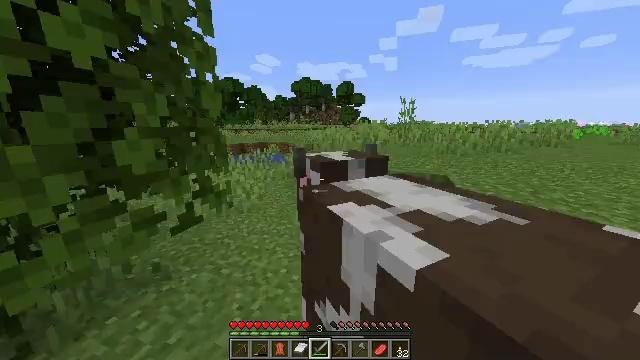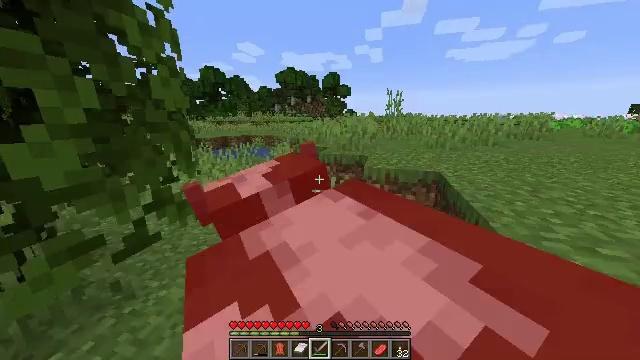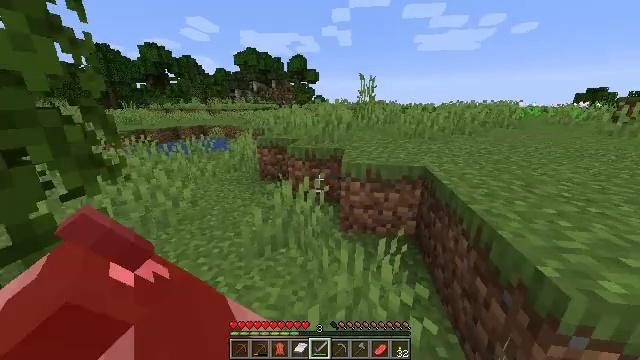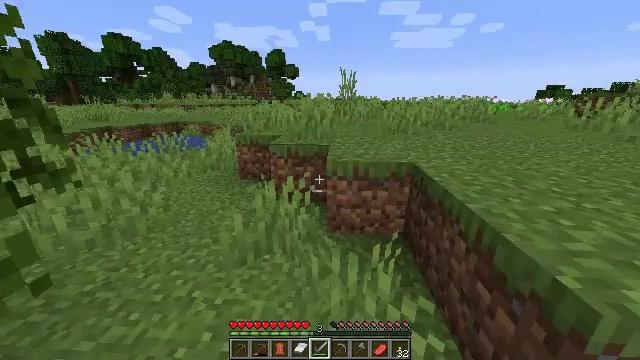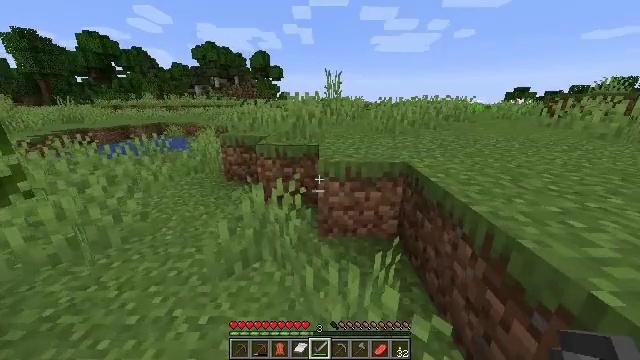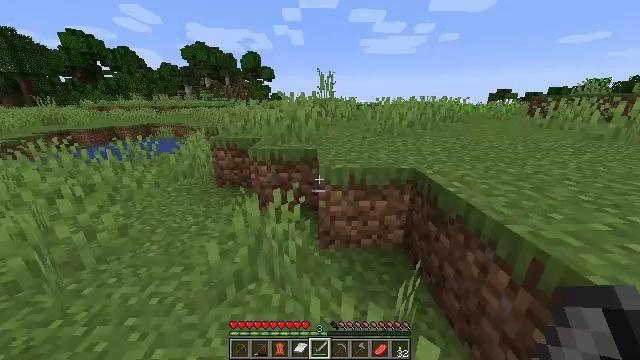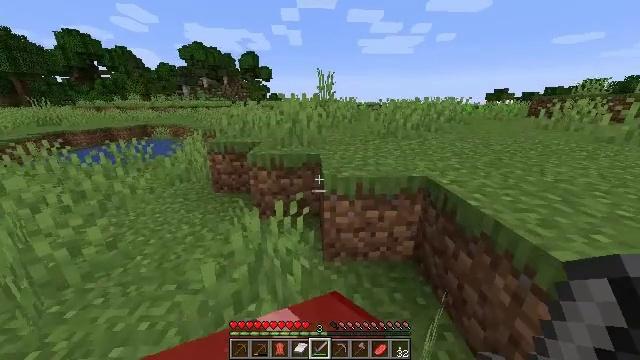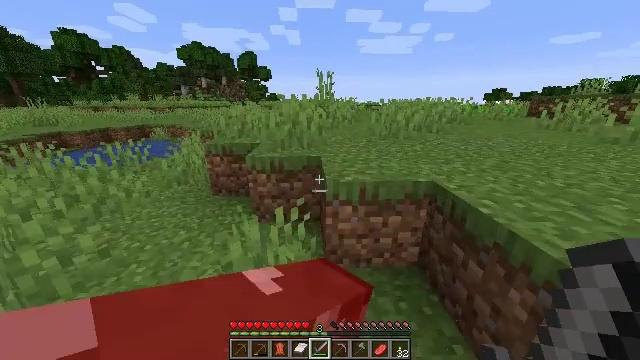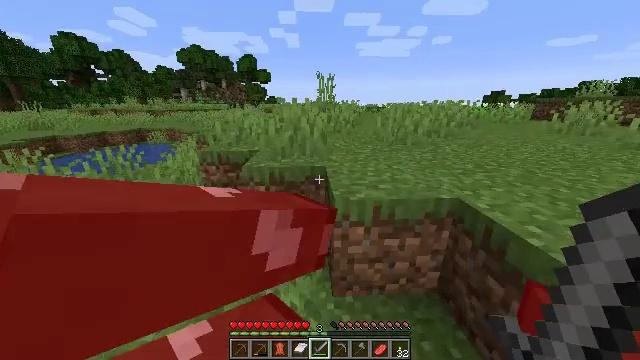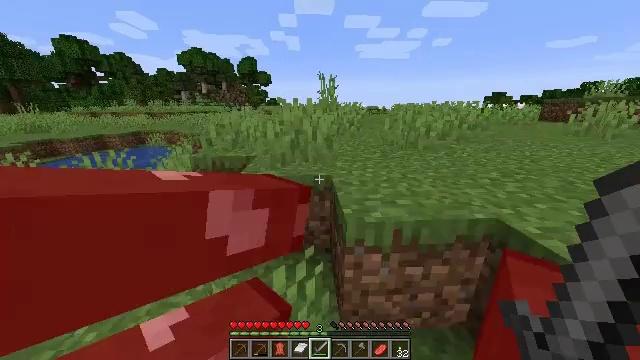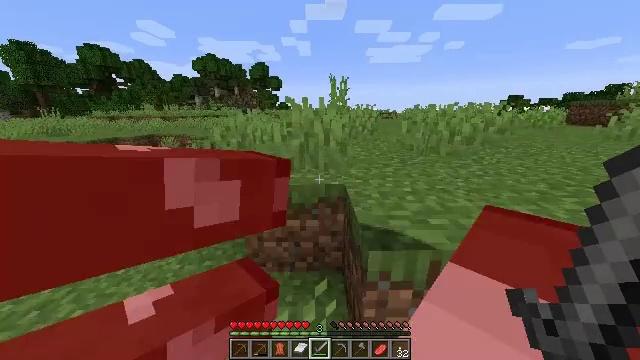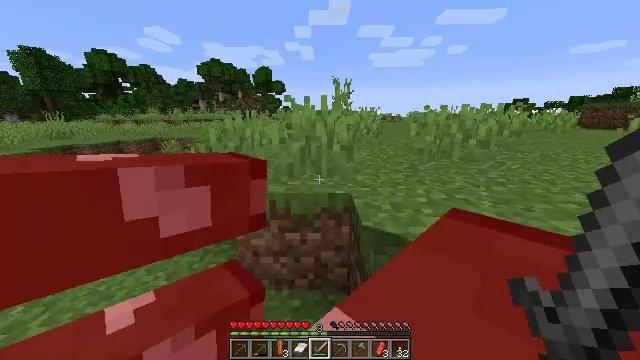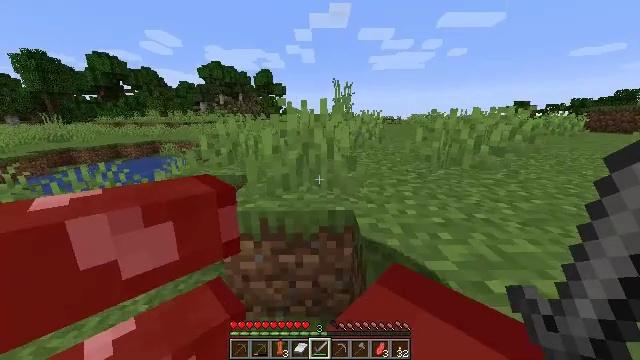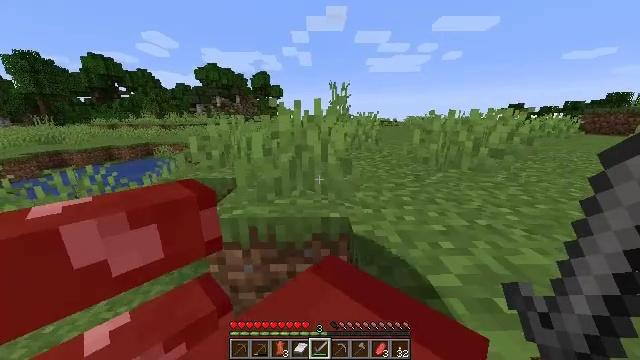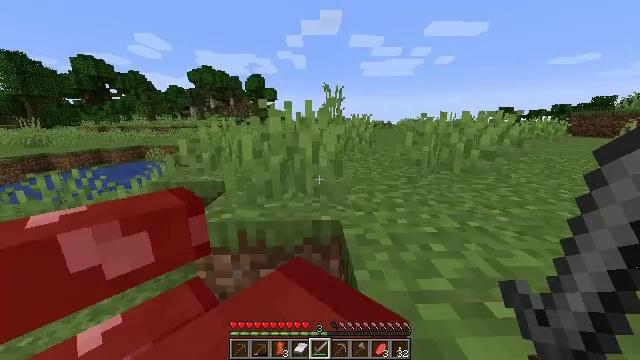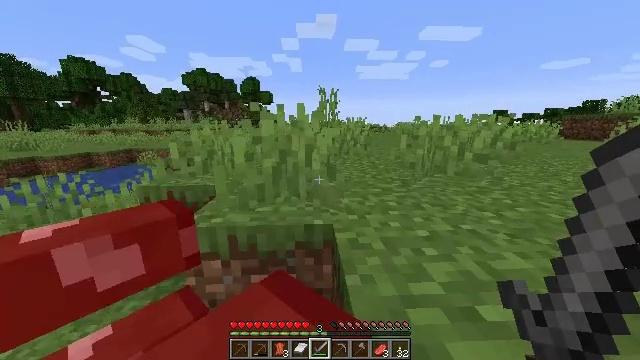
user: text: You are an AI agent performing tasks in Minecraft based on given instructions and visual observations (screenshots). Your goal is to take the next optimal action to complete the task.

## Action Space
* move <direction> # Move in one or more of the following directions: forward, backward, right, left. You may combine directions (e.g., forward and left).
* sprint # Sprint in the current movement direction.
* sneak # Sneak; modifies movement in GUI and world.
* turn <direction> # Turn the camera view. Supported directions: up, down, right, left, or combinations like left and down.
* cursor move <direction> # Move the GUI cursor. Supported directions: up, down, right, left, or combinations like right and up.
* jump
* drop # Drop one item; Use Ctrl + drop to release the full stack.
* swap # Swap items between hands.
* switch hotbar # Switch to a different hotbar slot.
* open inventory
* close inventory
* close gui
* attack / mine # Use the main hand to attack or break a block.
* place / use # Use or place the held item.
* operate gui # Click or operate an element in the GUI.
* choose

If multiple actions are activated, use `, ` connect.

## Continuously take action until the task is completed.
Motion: motion action
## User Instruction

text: Mine the poppy flower.
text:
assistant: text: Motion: move forward, sprint, turn right and down
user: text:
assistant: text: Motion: move forward, sprint, turn right and down
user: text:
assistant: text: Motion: move forward, sprint, turn right and down
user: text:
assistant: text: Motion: move forward, sprint, turn right
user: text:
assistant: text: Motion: move forward, sprint, turn right
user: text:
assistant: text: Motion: move forward, sprint
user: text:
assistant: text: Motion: move forward, sprint
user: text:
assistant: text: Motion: move forward, sprint
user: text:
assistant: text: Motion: move forward, sprint
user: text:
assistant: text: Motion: move forward, sprint, turn left
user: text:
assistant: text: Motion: move forward, sprint
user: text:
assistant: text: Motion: move forward, sprint
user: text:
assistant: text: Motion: move forward, sprint
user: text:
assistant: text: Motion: move forward, sprint, turn right
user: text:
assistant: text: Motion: move forward, sprint, turn right
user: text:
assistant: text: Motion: move forward, sprint, turn right
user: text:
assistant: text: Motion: move forward, sprint, turn right
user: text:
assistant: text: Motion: move forward, sprint, turn right
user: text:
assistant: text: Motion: move forward, sprint, turn right
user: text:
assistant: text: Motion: move forward, sprint, turn right and up
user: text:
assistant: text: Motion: move forward, sprint, turn right
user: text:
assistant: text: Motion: move forward, sprint, turn right
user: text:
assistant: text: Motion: move forward, sprint, turn right and up, jump
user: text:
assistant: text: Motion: move forward, sprint, turn right, jump
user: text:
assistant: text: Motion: move forward, sprint, turn right, jump
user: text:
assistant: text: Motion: move forward, sprint, turn right, jump
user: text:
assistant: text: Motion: move forward, sprint, turn right, jump
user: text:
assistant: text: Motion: move forward, sprint, turn right, jump
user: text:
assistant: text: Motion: move forward, sprint, turn right
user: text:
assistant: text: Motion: move forward, sprint, turn right